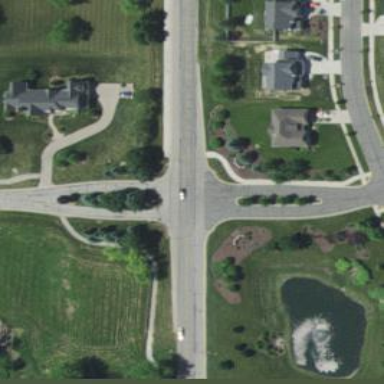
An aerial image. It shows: Stop road.